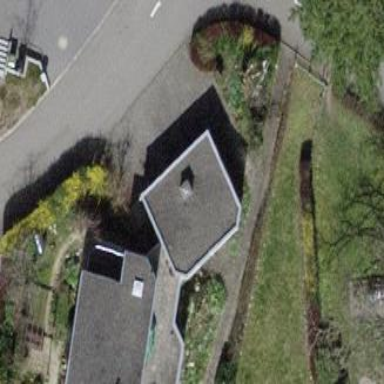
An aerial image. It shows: Garage.